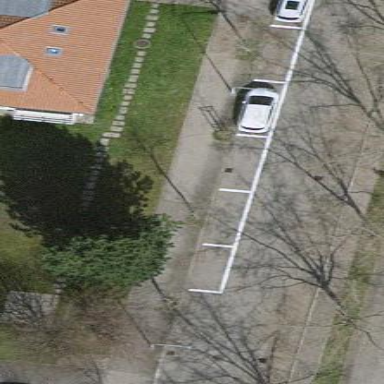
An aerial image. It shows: Parking lane for vehicles.